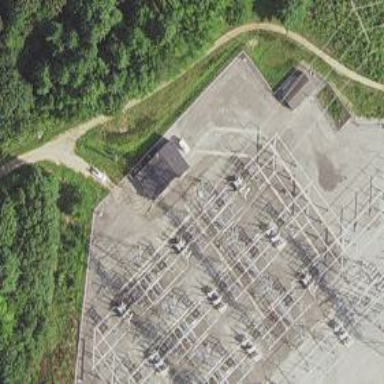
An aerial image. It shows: Switch used for power control.